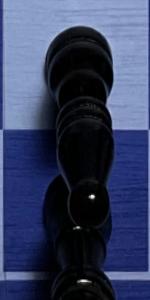
Label: Empty